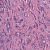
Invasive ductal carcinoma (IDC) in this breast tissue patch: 1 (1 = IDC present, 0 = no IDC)